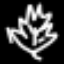
Label: leaf